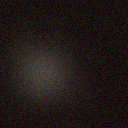
Screen state: off